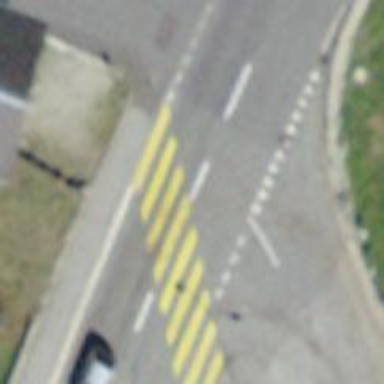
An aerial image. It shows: Uncontrolled crossing on the road.